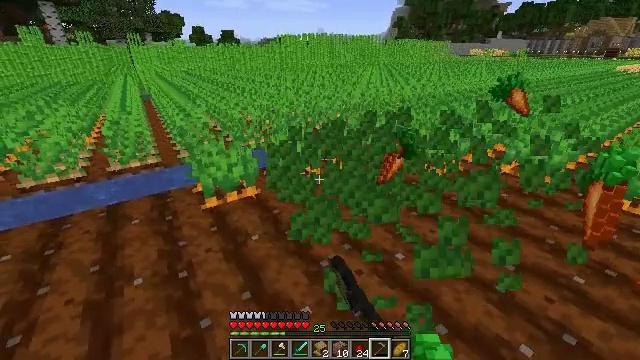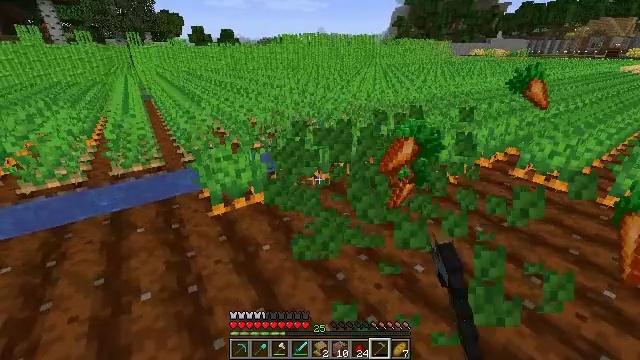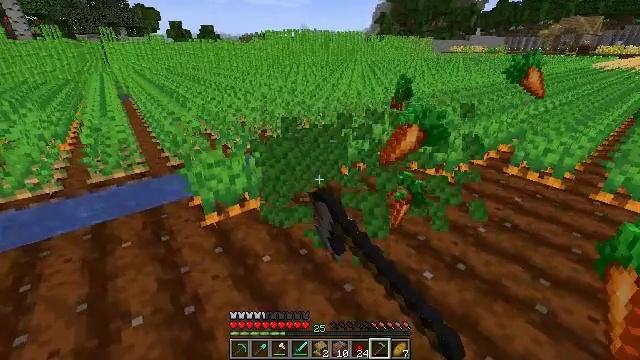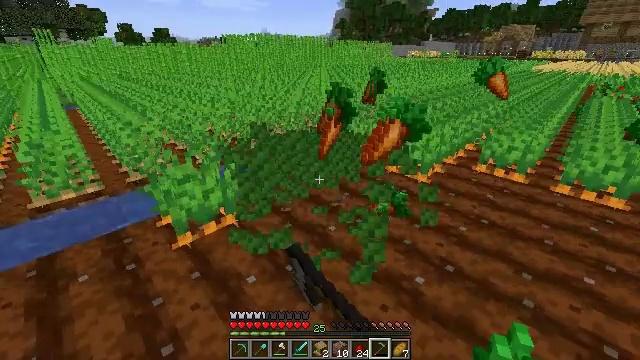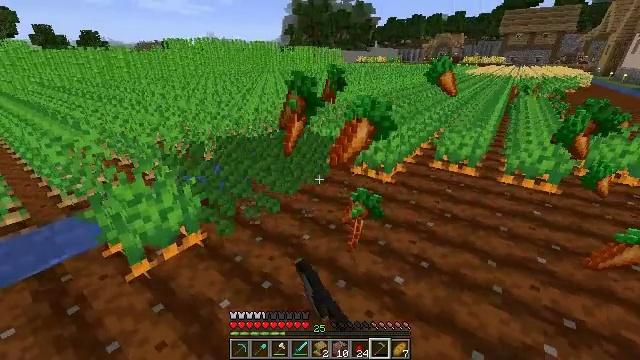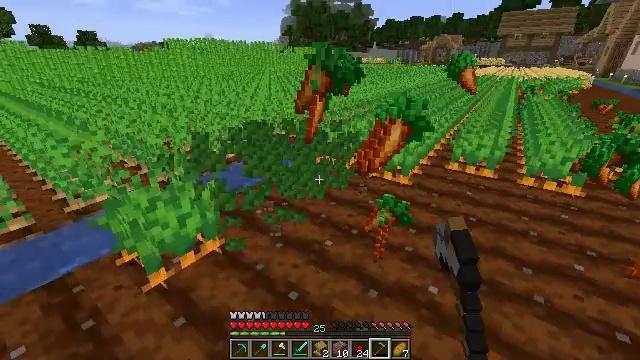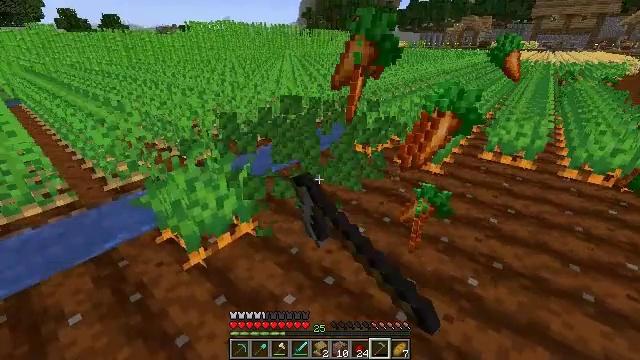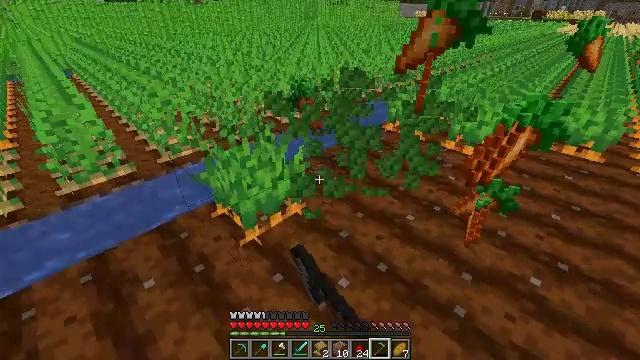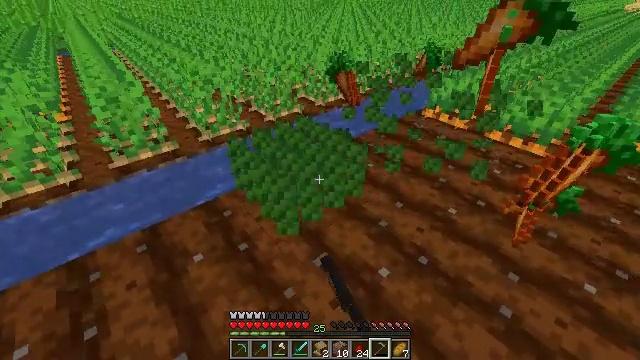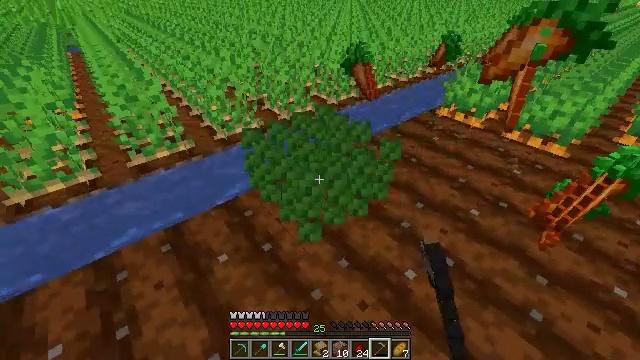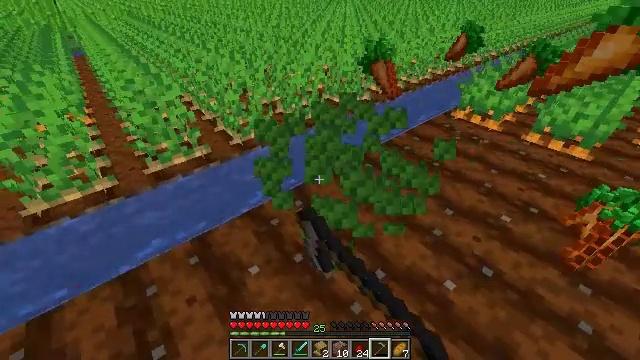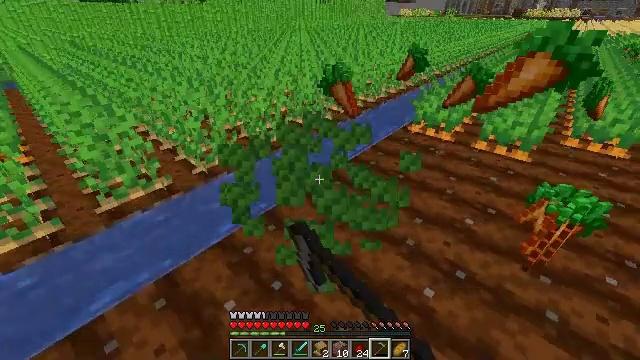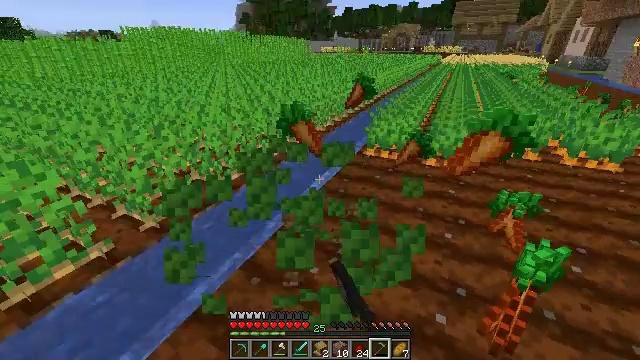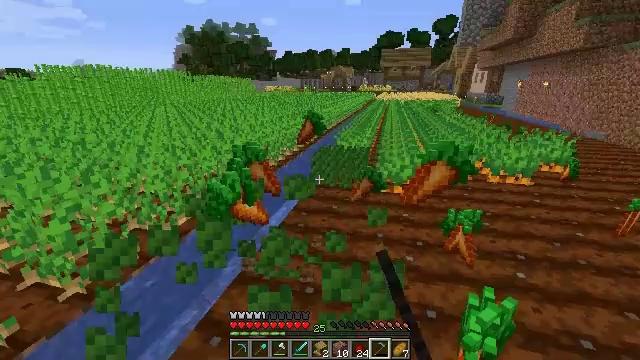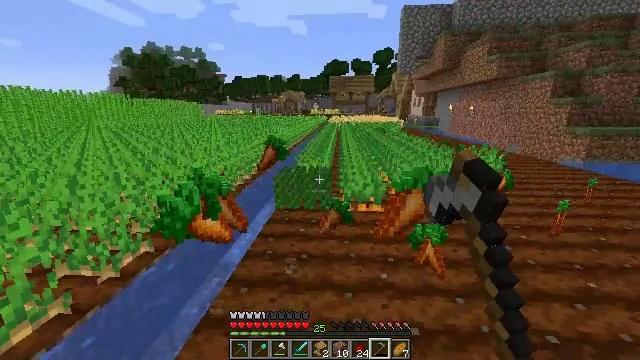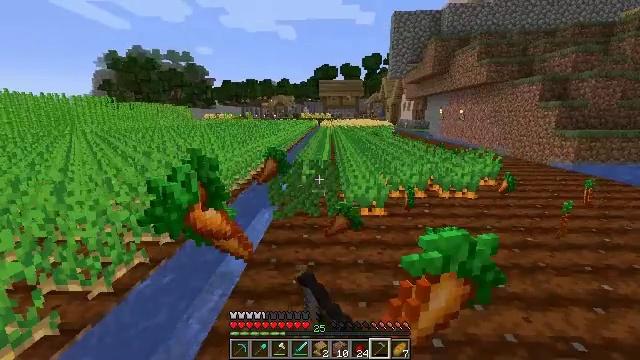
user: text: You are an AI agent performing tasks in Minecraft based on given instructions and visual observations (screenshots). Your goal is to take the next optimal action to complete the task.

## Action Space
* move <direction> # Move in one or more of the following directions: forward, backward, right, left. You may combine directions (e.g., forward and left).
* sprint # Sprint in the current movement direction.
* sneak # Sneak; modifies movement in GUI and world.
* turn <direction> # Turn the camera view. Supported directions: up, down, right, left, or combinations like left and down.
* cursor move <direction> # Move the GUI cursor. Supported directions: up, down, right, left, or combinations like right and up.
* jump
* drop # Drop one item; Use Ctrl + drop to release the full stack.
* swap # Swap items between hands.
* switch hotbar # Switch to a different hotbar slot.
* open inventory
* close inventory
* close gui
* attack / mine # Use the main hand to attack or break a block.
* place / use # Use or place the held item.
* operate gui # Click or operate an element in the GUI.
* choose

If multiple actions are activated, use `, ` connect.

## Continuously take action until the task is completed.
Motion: motion action
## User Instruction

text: Harvest carrots from the farmland.
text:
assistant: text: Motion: move forward and move left, attack / mine
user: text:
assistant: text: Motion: move forward and move left, turn right, attack / mine
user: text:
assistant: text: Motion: move forward and move left, turn right, attack / mine
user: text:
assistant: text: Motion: move forward and move left, turn right, attack / mine
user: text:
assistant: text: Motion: move left, attack / mine
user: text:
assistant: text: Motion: move left, turn left and down, attack / mine
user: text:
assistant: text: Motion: move left, turn left and down, attack / mine
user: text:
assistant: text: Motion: move left, turn left and down, attack / mine
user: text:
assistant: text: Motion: move left, attack / mine
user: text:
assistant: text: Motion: move forward and move left, attack / mine
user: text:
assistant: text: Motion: move forward and move left, turn right and up, attack / mine
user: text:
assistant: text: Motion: move forward and move left, turn right and up, attack / mine
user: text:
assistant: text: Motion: move forward and move left, turn right and up, attack / mine
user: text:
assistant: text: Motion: move forward and move left, turn right and up, attack / mine
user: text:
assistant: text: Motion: move forward, turn right, attack / mine
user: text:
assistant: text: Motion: move forward, turn right, attack / mine
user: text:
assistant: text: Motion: move forward, attack / mine
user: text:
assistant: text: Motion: move forward, attack / mine
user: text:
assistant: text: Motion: move forward, turn right, attack / mine
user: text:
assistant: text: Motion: move forward, turn right and down, attack / mine
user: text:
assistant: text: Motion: move forward, turn right, attack / mine
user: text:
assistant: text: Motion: move forward, turn right, attack / mine
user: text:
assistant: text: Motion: move forward and move right, turn right, attack / mine
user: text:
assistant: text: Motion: move forward and move right, turn right, attack / mine
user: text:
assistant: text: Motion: move forward and move right, turn right, attack / mine
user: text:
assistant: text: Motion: move forward and move right, turn right, attack / mine
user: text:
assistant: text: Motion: move forward and move right, attack / mine
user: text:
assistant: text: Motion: move forward and move right, turn left, attack / mine
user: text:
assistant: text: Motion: move forward and move right, turn left and down, attack / mine
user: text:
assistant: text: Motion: move forward and move right, turn left and down, attack / mine